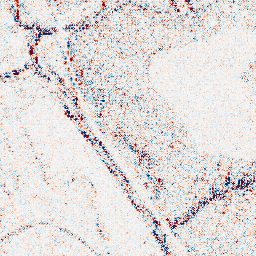
Category: wavelet
Decomposition family: wavelet_reverse_biorthogonal
Decomposition parameters: wavelet: rbio4.4
level: 1
Upsampling method: quadratic
Upsampling parameters: scale: 4
Upsampling scale: 4